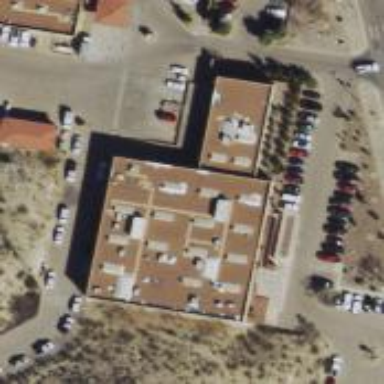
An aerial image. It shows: University building.